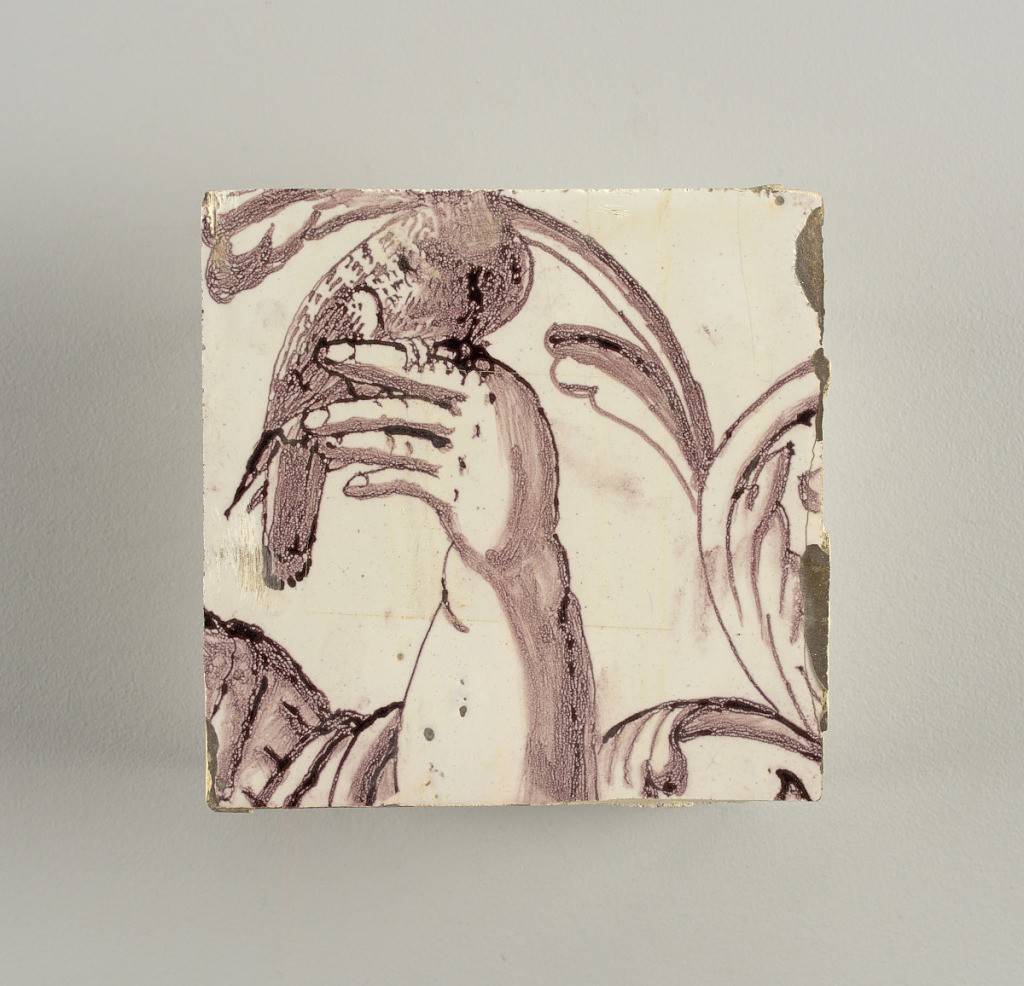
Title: Wall facing
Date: ca. 1725
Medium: Tin-glazed earthenware, underglaze
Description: Horizontal rectangle.  Thirty-seven tiles wide and twenty-one high with opening for door or window nineteen and one-half tiles high and twelve wide.  To left and right of opening, centered canopy above. Left, woman representing Hope, right, a sculputure urn.  Centered above opening, a mascaron.  Arabesque design of foliage.